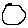
Label: circle